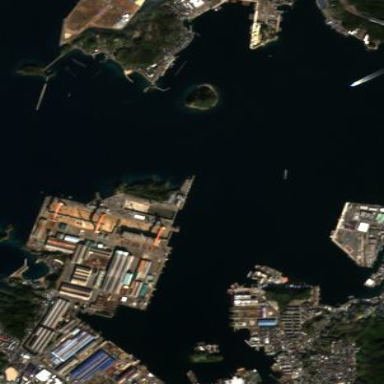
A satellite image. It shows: Industrial area used as shipyard.